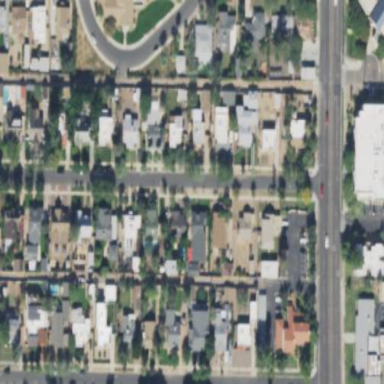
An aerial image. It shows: Residential area designated as historic district.